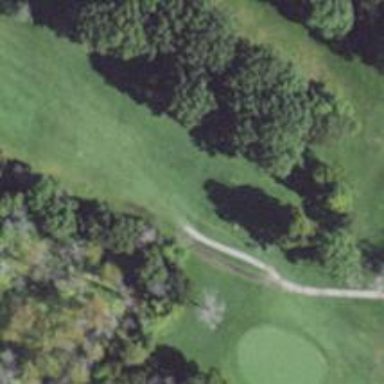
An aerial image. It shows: Golf tee.